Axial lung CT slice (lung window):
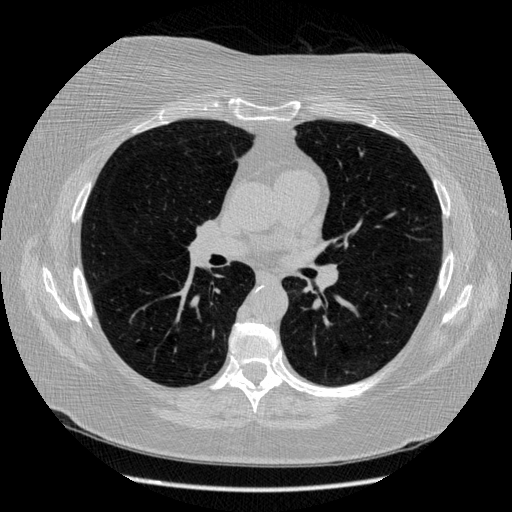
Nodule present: no